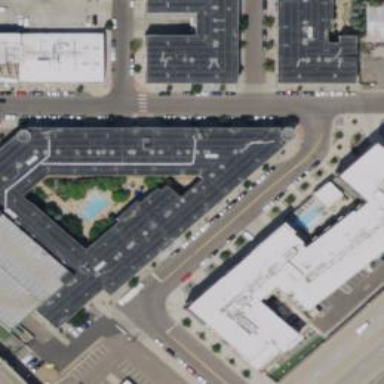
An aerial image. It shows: Part of building.